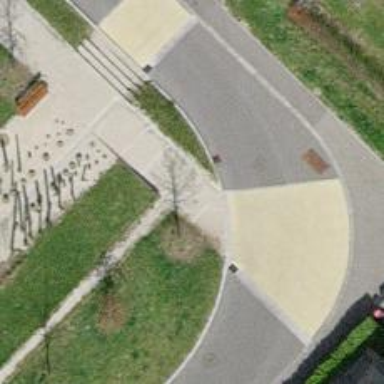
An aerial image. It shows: Pedestrian road.